Question: In a form I have , under the label 'Q3'. Also i have a text field labeled 'lictype' Each radio button has its own respective 'Button Radio Choice Value'
- 'Pre'- 'Pro'- 'Ult'- 'Uns'
When a radio button is checked. I want the value of that button to be displayed in the 'lictype' text field.
Here is the JS I tried in a calculation.
'''
var q3 = this.getField("value")
if (q3.value == "Pre"){
{
lictype.value = "Pre";
}
elseif (q3.value == "Pro")
{
lictype.value = "Pro";
}
elseif (q3.value == "Ult")
{
lictype.value = "Ult";
}
else (q3.value == "Uns")
{
lictype.value = "Uns";
}
'''

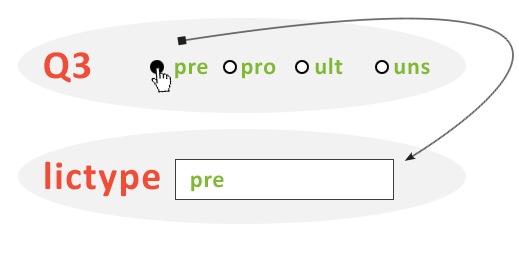
Answer: If anyone is interested: I was able to accomplish this by using 'JS' to do a SHOW/HIDE on elements in the ACROBAT properties menu.
1. Set a different text field for each of the radio buttons
2. Set the property of each radio button to SHOW and then HIDE the appropriate text field.
In the the text field: Stack all of them in the desired location and set each 'default value' in the properties panel to their respective value names.
Problem solved!